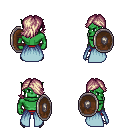
a pixel art fantasy rpg character, male body template, orc, green skin, overskirt, red pants, white blonde swoop hairstyle, metal boots, shield, four views (front, back, left, right), 2x2 character sprite sheet, small pixel art, hard edges, no anti-aliasing